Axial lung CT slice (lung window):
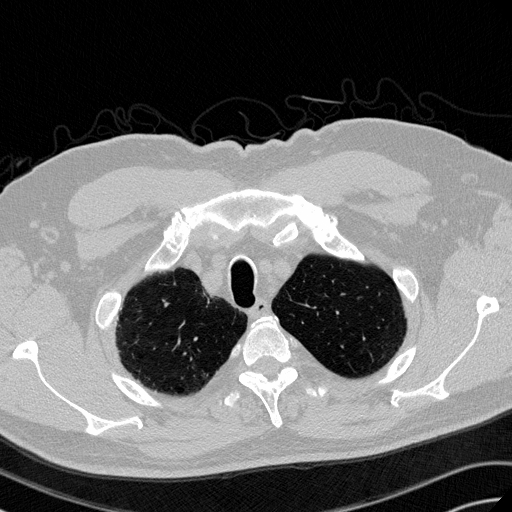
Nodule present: no